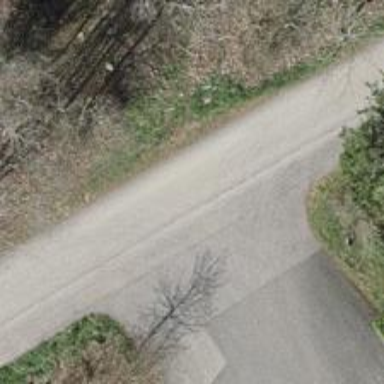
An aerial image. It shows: Unclassified road with asphalt surface.